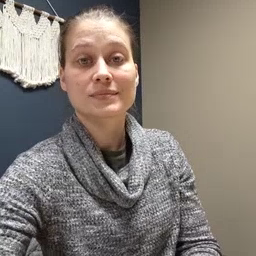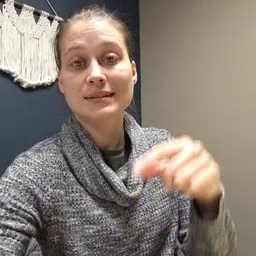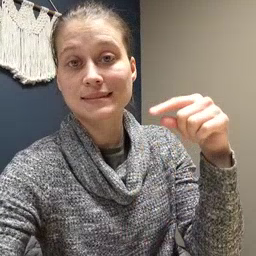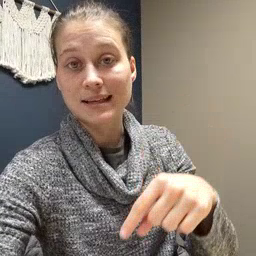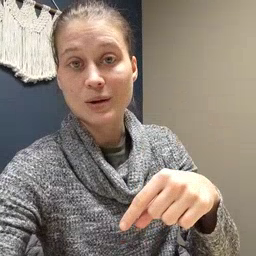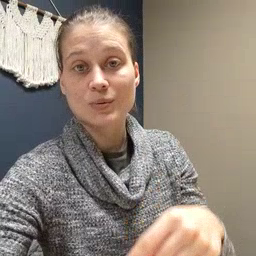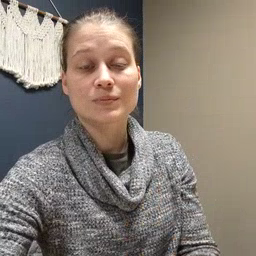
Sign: down